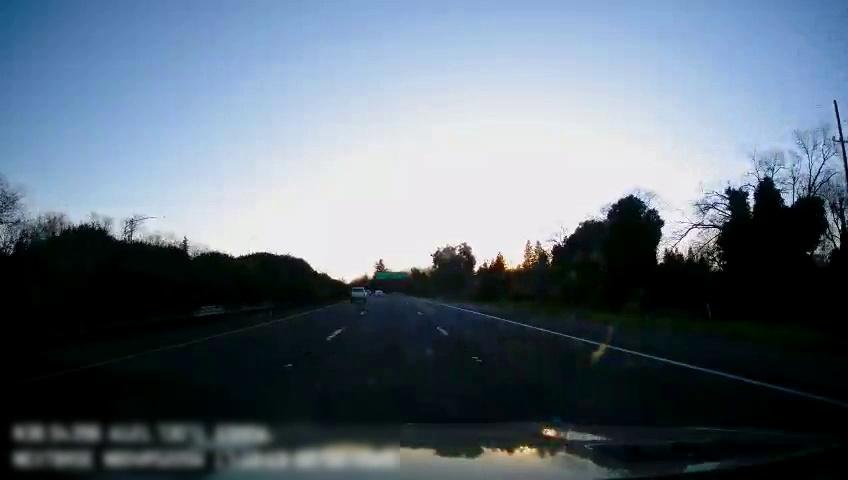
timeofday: Day
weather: Sunny
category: Drivable Space
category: Vehicles | Truck
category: Lanes | Alternate Lane
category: Lanes | Current Lane
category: Lanes | Current Lane
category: Lanes | Alternate Lane
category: Traffic | Signs